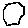
Label: hexagon